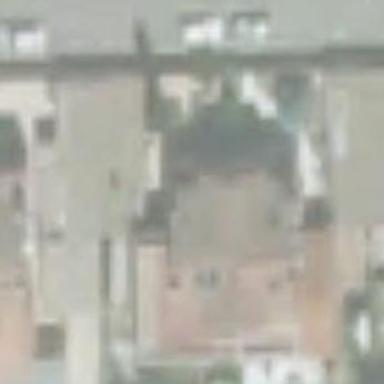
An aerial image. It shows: Terrace building.